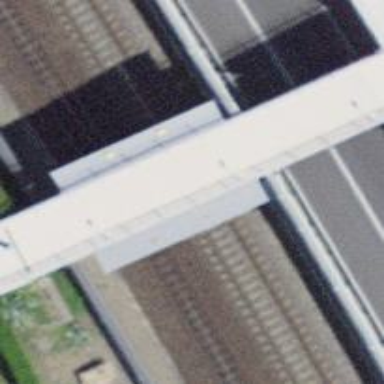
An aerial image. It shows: Single-track electrified railway with contact line.